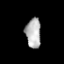
Tissue: prostate
Cell type: Myeloid cells
Senescence score: 0.3032
Nuclear area (px): 444
Mean DAPI intensity: 177.439